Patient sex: M
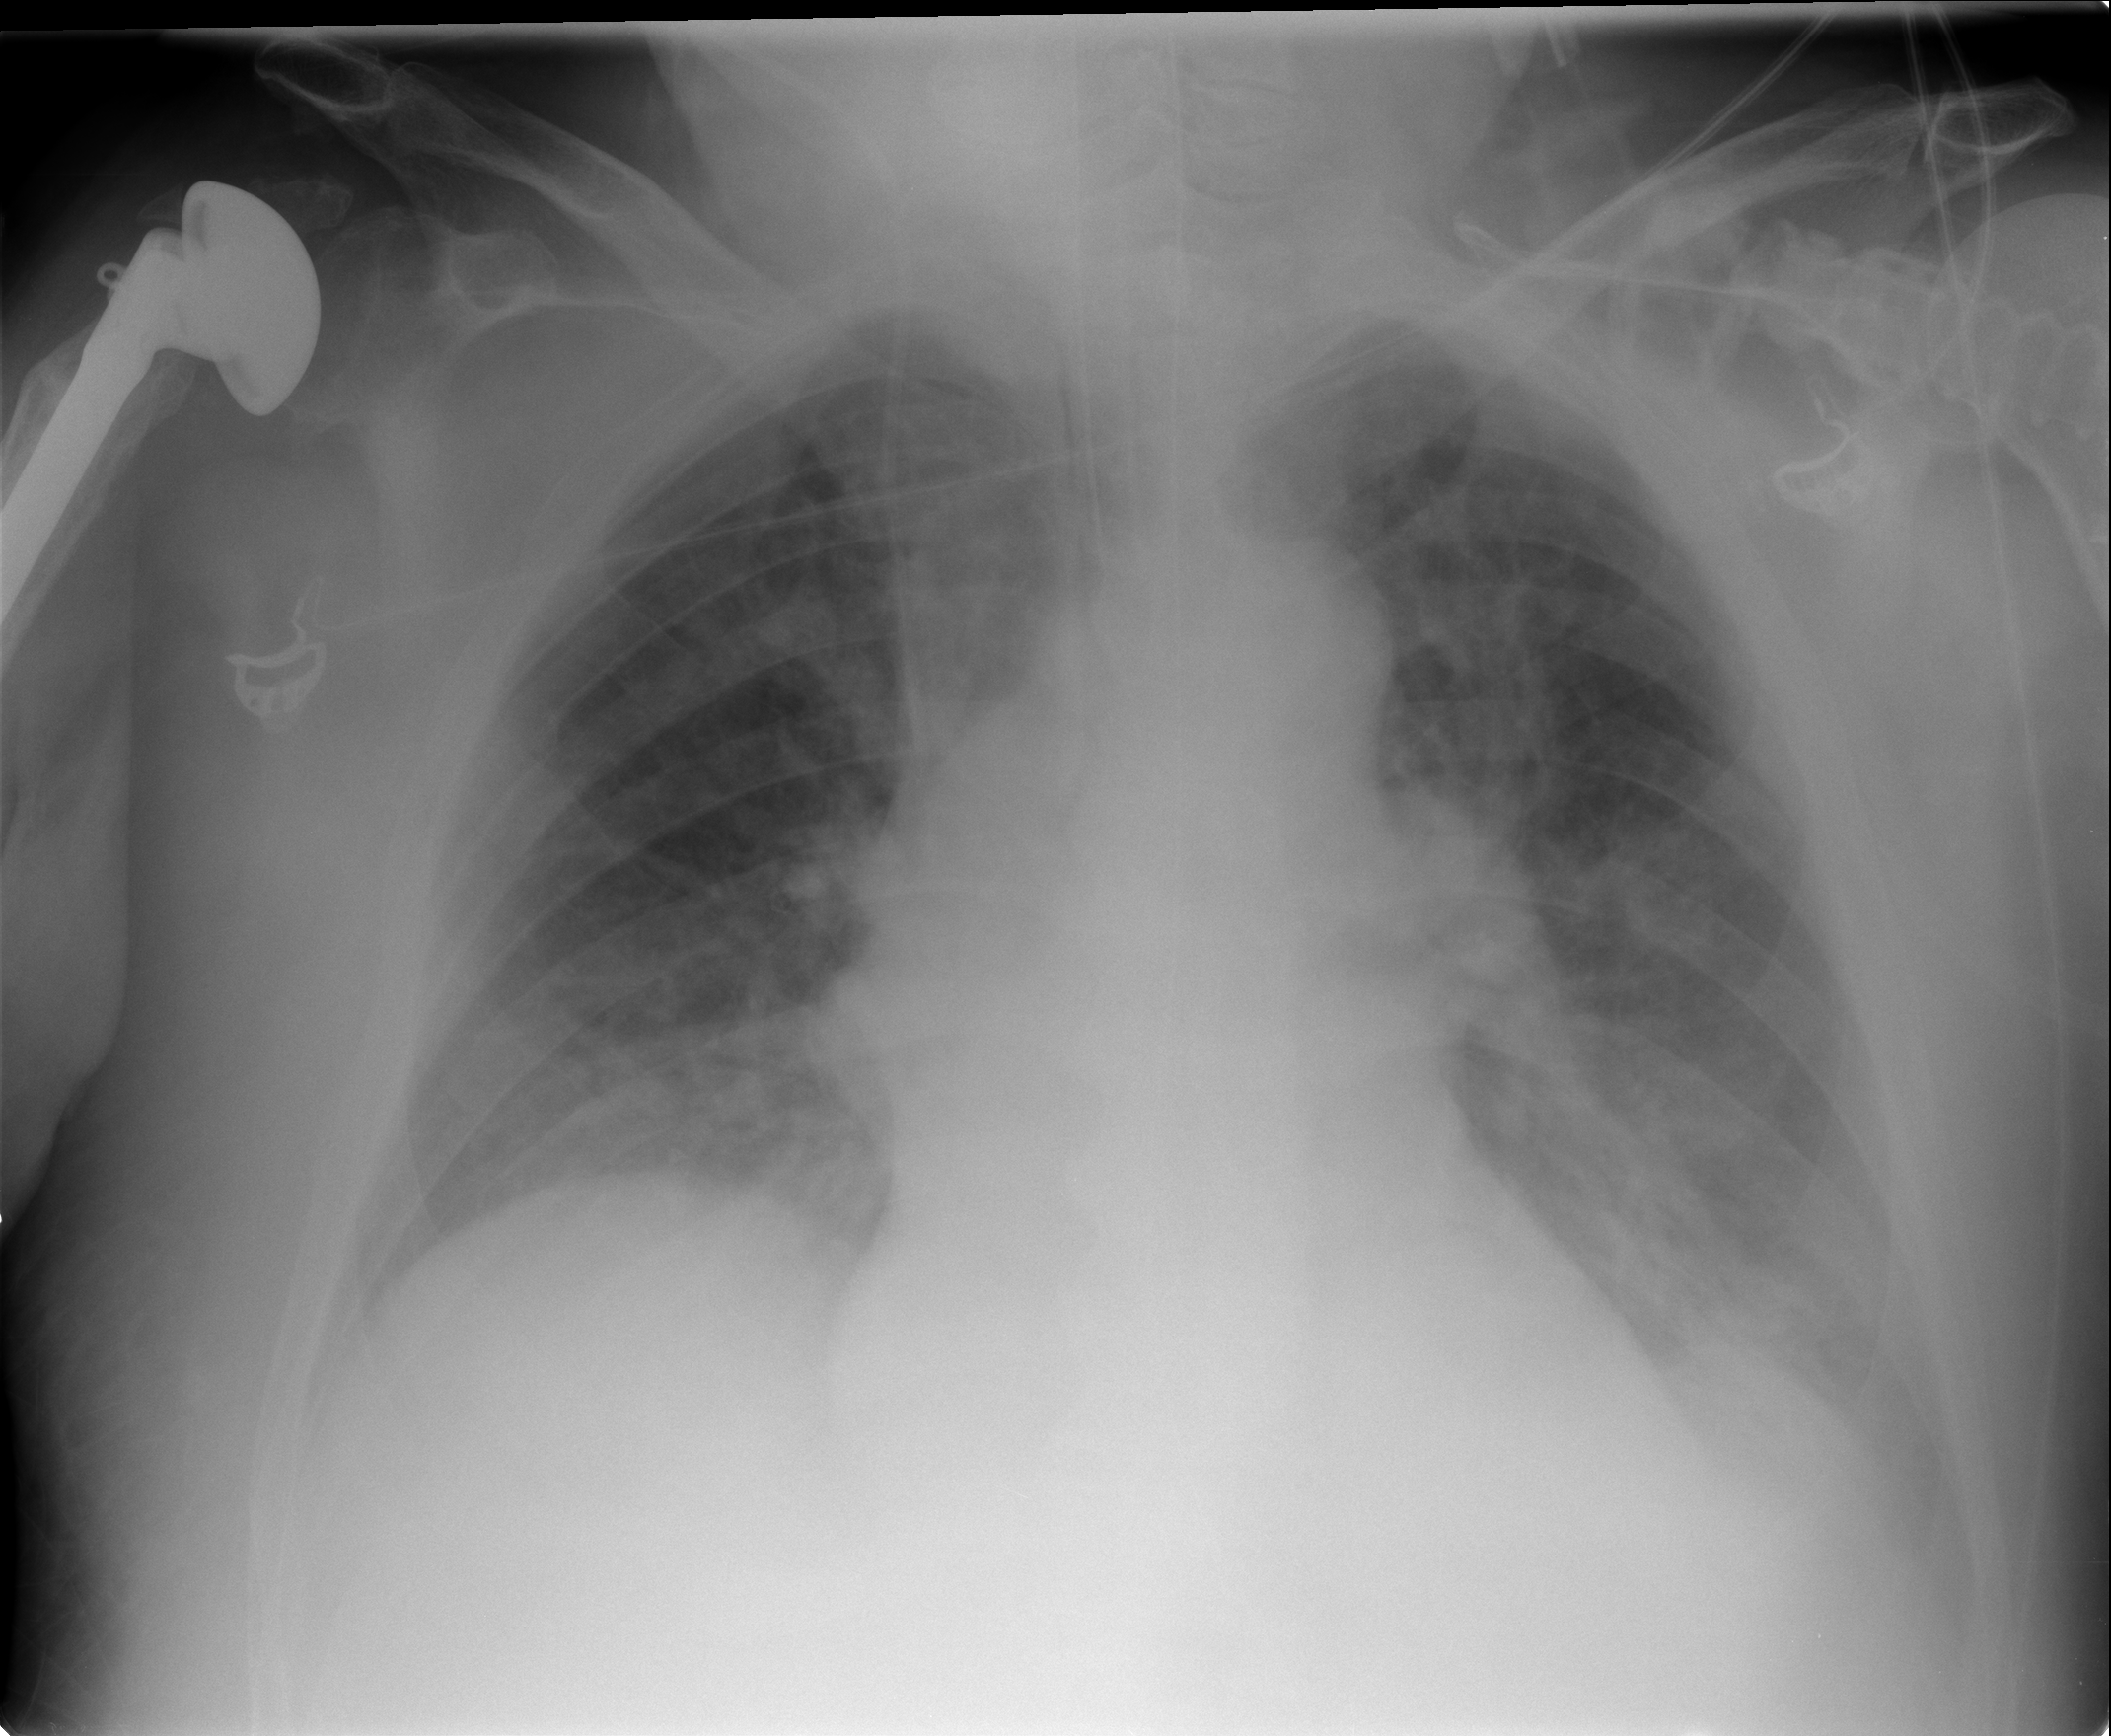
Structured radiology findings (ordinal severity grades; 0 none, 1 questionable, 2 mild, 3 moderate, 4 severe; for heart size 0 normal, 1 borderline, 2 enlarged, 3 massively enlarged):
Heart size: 0
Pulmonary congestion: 2
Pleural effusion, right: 0
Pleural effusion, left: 2
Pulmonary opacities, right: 0
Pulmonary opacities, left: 1
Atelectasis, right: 2
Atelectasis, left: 2